Question: Following the ideas from <URL> I began to implement my college license project using this architecture.
I have encountered a situation where it is unclear how I should proceed. To illustrate the scenario I will try to give a solid example:
I have two modules that are started via the CORE, they are legit modules that get a sandbox instance each. One module displays the dashboard main content of an administration area, and the other one displays the user profile main content of the admin area.

Both modules make use of the sandbox to fetch content via Ajax from the server. This is where the unclear thing pops in. Both modules have one small but noticeable common point. A small user statistics div which displays some data about the currently logged in user.
This design pattern states that modules should not have any other dependencies apart from the Sandbox. However, it is clear to me that the User Statistics Mini Module is a standalone component, used by both the Dashboard and the User Profile big module.
My question is, how would I expose the User Statistics Mini Module to my Dashboard and Profile big Modules?
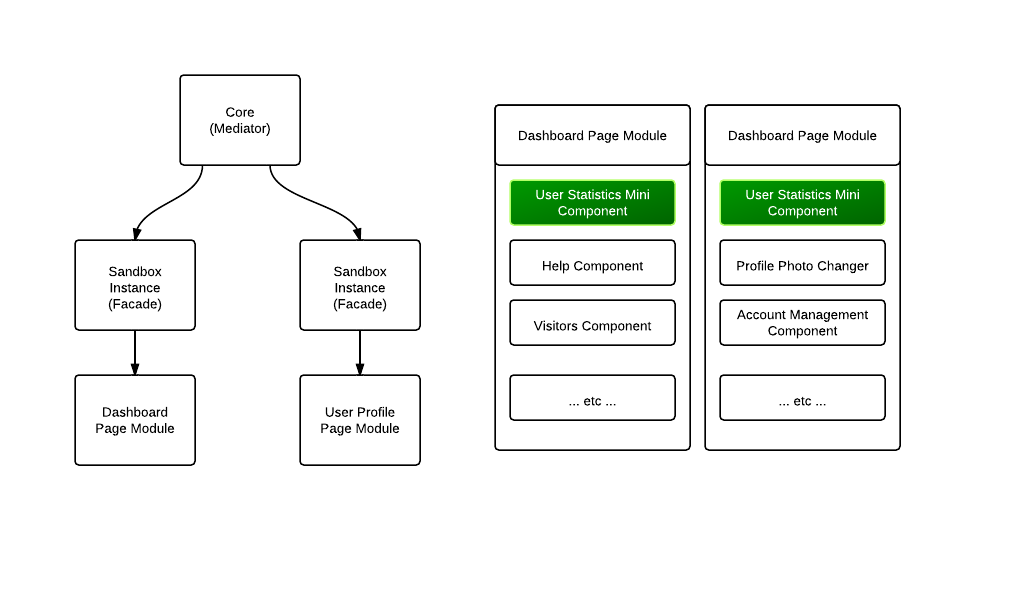
Answer: Modules should interact anyway, the idea of pattern is to decouple this interaction, so they shouldn't interact directly, but may do that through core mediator using subscribe/publish events.
You may publish e.g. 'displayUserStats' event with additional data in your dashboard modules and subscribe that event in your small module.